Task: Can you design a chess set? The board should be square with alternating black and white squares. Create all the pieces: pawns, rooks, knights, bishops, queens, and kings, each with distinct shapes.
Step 2109:
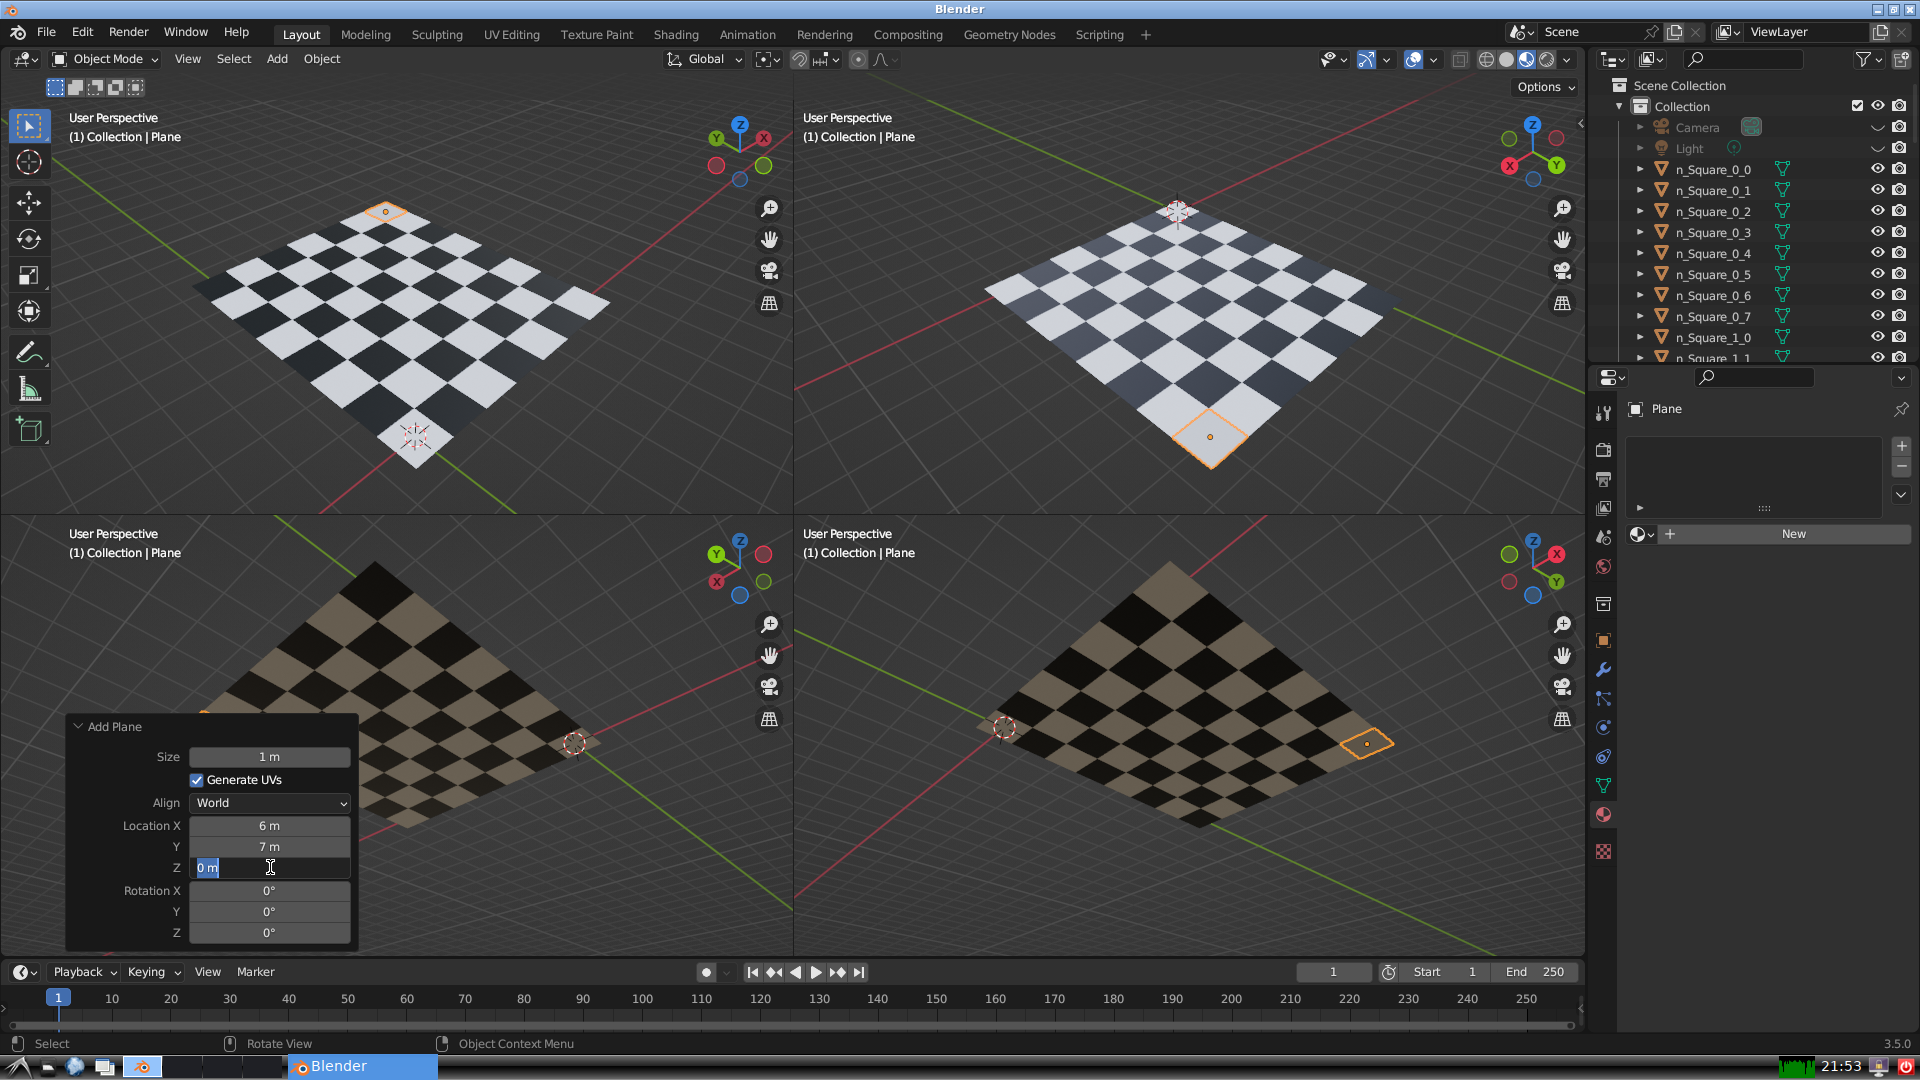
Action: input_text: 0.0